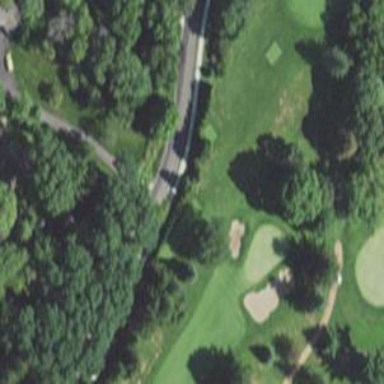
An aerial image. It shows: Golf fairway surrounded by grass.